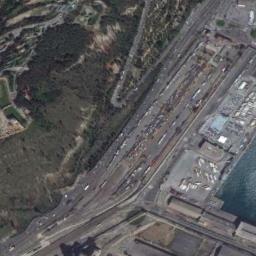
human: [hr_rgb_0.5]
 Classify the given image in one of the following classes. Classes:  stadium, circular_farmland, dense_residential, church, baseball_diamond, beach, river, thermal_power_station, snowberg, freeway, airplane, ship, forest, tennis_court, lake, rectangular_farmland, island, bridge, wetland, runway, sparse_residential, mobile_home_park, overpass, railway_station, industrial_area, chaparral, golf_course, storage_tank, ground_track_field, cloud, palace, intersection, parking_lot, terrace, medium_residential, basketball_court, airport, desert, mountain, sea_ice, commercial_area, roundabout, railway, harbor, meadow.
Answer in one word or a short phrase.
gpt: railway_station